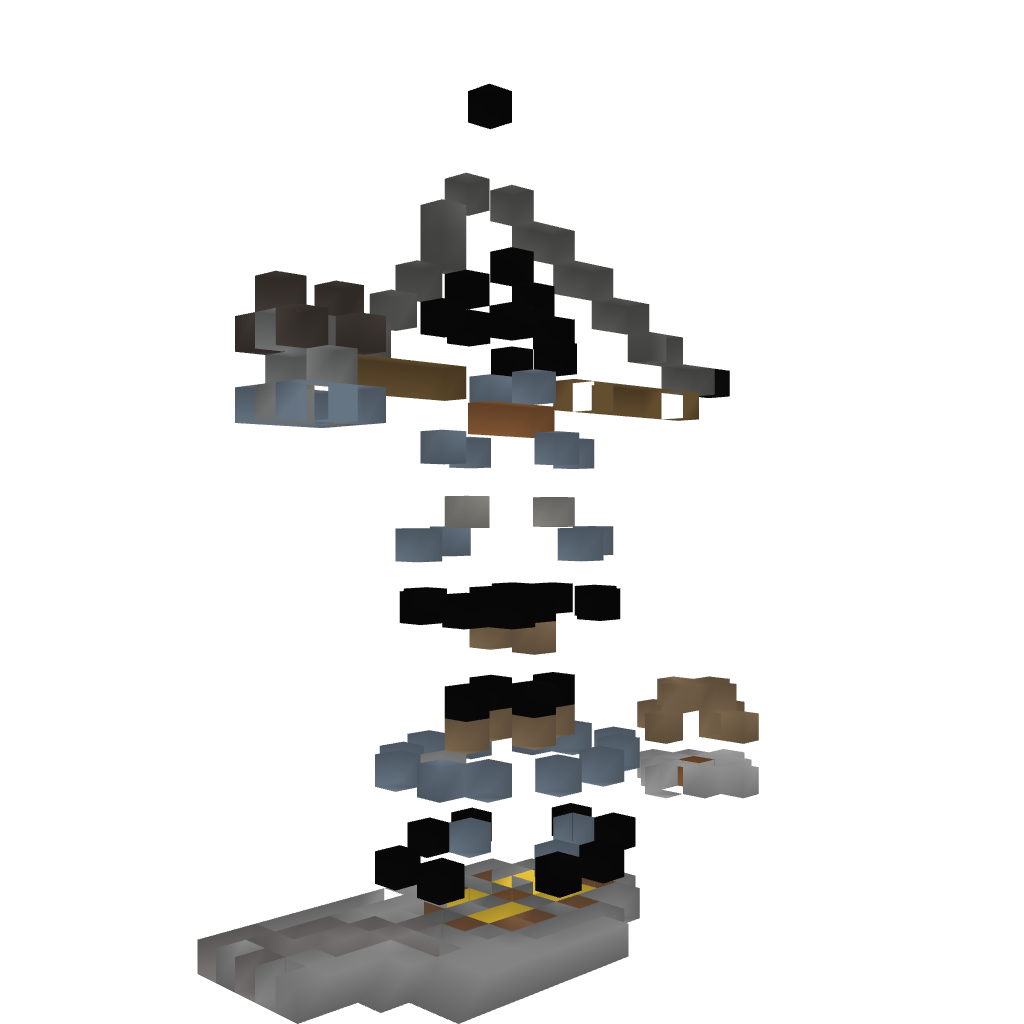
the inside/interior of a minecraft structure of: Medieval-Crane #2